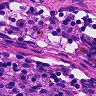
Metastatic tissue present: no